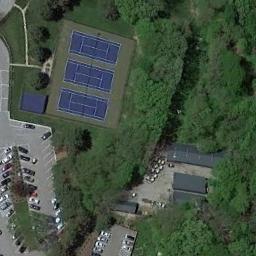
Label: tennis_court